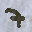
Label: 7